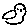
Label: bird